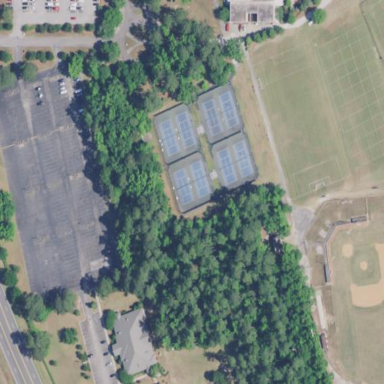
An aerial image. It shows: Tennis court on the leisure land pitch.